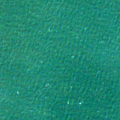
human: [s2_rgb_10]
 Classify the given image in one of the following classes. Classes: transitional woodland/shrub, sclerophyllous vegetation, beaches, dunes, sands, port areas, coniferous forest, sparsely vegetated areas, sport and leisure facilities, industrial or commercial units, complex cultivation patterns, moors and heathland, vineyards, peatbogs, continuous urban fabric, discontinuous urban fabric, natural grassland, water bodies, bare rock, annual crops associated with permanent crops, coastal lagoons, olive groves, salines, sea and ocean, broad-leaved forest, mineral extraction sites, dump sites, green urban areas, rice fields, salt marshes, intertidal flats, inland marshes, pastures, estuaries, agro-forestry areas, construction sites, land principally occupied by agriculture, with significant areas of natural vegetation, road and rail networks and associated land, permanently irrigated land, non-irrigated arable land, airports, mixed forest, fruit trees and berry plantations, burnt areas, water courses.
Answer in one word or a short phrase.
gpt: sea and ocean